【题型】填空题　【知识点】立体几何　【难度】easy
如图，在长方体 \(ABCD-A_1B_1C_1D_1\) 中，\(AB = AA_1 = 4\)，\(AD = 3\)，点 \(E\) 为 \(AB\) 上的动点，则 \(D_1E + CE\) 的最小值为 \underline{\quad\quad}.

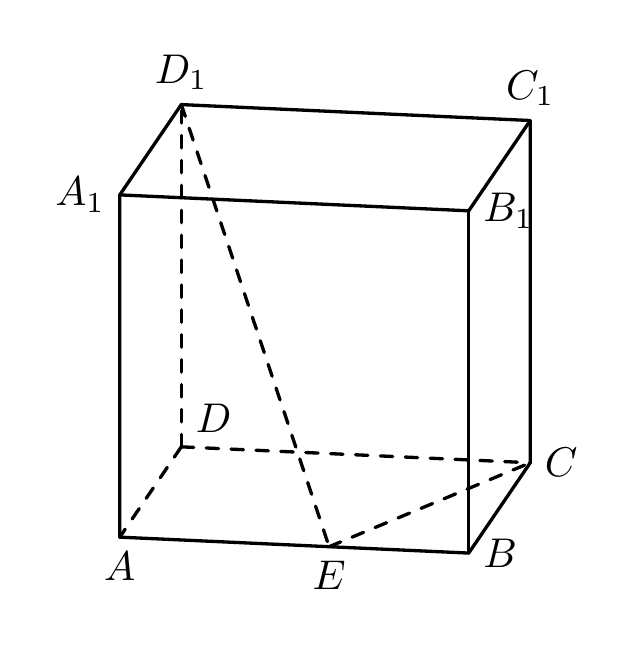
【解答】
【答案】\(4\sqrt{5}\)

【知识点】棱柱的展开图及最短距离问题

【分析】将 \(ABCD\) 绕 \(AB\) 翻折到与 \(ABC_1D_1\) 共面，连接 \(CD_1\)，则 \(CD_1\) 的长度即为 \(D_1E + CE\) 的最小值，利用勾股定理计算可得.

【详解】将 \(ABCD\) 绕 \(AB\) 翻折到与 \(ABC_1D_1\) 共面，平面图形如下所示：

连接 \(CD_1\)，则 \(CD_1\) 的长度即为 \(D_1E + CE\) 的最小值，

因为 \(AB = AA_1 = 4\)，\(AD = 3\)，所以 \(AD_1 = \sqrt{4^2 + 3^2} = 5\)，

所以 \(DD_1 = 8\)，所以 \(CD_1 = \sqrt{8^2 + 4^2} = 4\sqrt{5}\)，即 \(D_1E + CE\) 的最小值为 \(4\sqrt{5}\).

故答案为：\(4\sqrt{5}\).
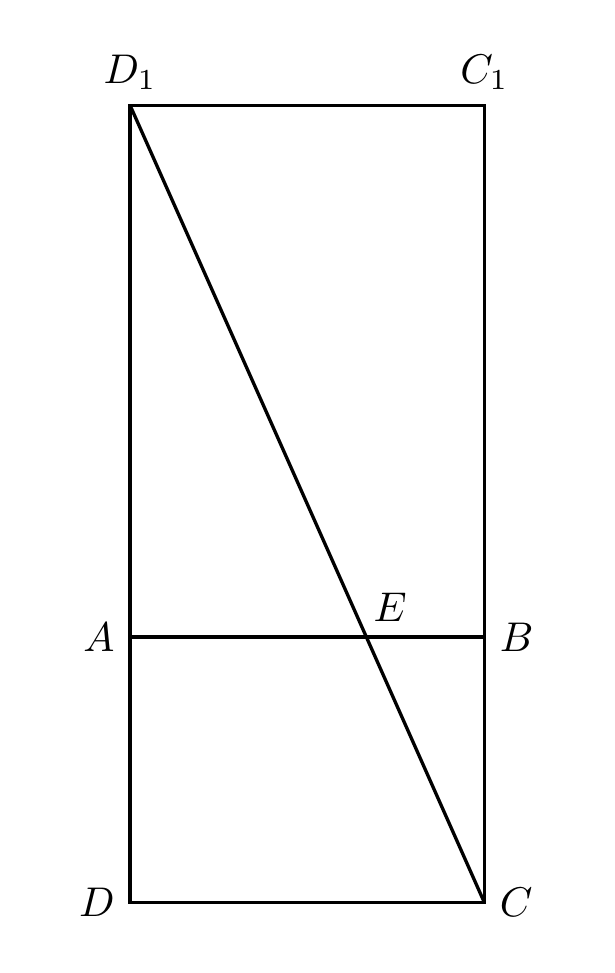